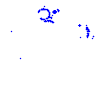
Particle: pion